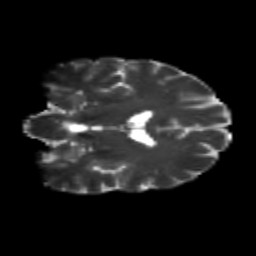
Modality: T2w
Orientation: coronal
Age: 46
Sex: male
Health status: healthy
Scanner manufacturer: siemens
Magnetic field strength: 3 T
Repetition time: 10.8 s
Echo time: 0.082 s